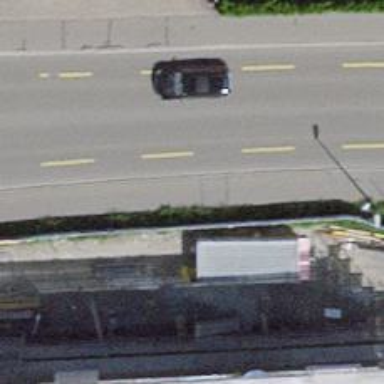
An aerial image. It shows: Asphalt sidewalk.